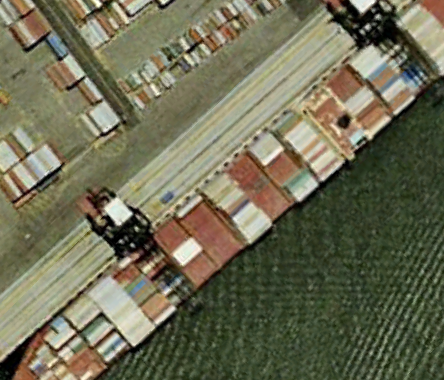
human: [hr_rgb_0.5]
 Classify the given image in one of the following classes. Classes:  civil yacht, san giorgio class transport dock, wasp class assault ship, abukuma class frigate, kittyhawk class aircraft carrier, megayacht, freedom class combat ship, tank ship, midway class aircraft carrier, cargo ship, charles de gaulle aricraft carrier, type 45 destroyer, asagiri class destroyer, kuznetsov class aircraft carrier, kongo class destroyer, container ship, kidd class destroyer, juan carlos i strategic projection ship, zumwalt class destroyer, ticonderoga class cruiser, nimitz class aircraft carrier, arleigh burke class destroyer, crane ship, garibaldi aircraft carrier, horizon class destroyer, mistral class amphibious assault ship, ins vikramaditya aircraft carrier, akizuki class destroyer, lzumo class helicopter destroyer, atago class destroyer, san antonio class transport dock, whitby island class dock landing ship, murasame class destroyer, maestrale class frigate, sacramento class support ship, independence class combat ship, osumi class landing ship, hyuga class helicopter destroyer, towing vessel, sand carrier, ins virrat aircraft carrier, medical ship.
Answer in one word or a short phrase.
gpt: Container ship